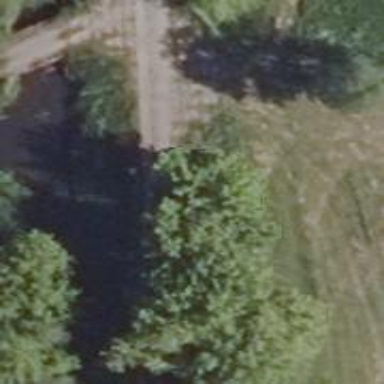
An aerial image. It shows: Row of deciduous broadleaved trees.